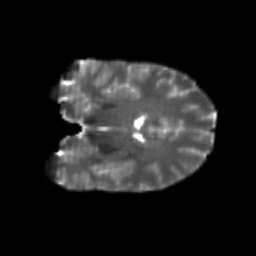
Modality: T2w
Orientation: coronal
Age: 20
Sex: female
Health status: healthy
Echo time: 0.074 s